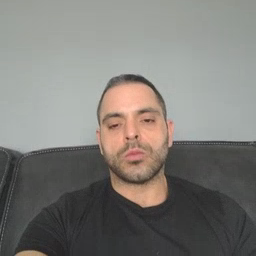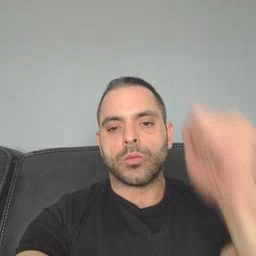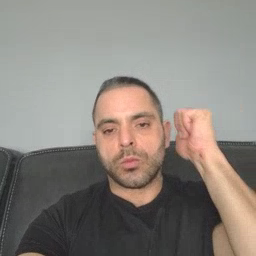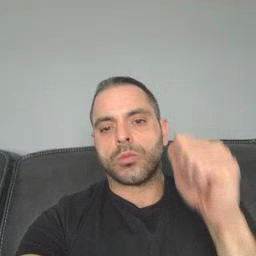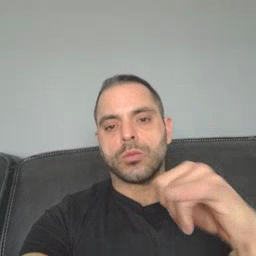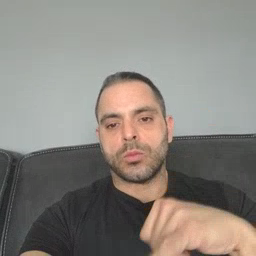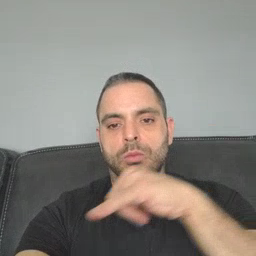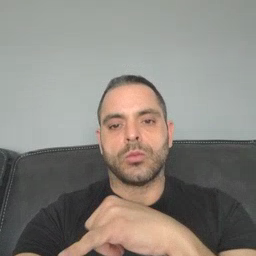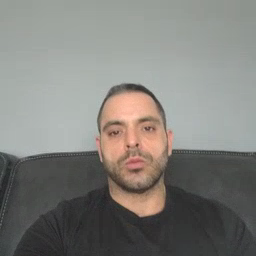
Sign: backyard